Question: I am using Spring MVC,MYSQL, JdbcTemplate in my project.
When I am fetching data from db using drop down list box in JSP page
Instead of showing number upto 0-9. It is showing encrypted values.
The data type that I've passed here is int.
My Controller class:
'''
@RequestMapping(value="/index.htm", method = RequestMethod.GET)
public String executeSecurity(ModelMap model, Principal principal,@ModelAttribute SearchFiller searchFiller) {
List<SearchFiller> adultsList=searchFlightDao.adultsList();
model.addObject("adultsList", adultsList);
String name = principal.getName();
model.addAttribute("author", name);
return "welcome";
}
'''
My part of JSP page:
'''
<form:form action="index" method="get" modelAttribute="searchFiller">
'''
.
.
.
'''
<tr>
<td>Adults</td>
<td><form:select path="adults">
<form:option value="NONE" label="--- Select ---" />
<form:options items="${adultsList}" />
</form:select>
</td>
<td><form:errors path="adults" cssClass="error" /></td>
</tr>
'''
SearchFiller.java
'''
private int adults;
getters and setters
'''
Is this whether hashcode or encrypted form??
Right answer gets appreciated.

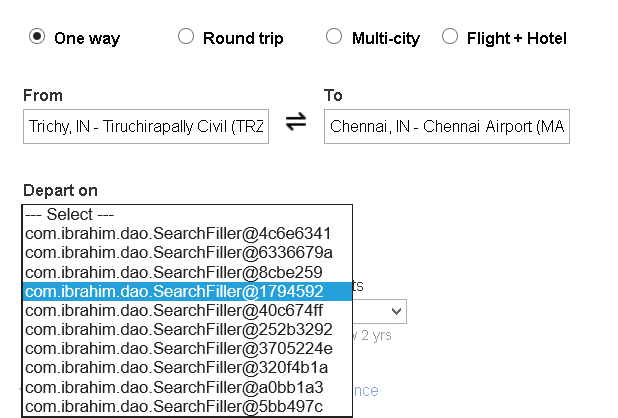
Answer: So here is the answer:
'''
<tr>
<td>Adults</td>
<td><form:select path="adults">
<form:option value="NONE" label="--- Select ---" />
<form:options items="${adultsList}" itemValue="<propertyName_of_SearchFiller_pojo_you_want_to_pass_set_as_value_of_option>" itemLabel="<propertyName_of_SearchFiller_pojo_you_want_to_show_as_option_on_browser>" />
</form:select>
</td>
<td><form:errors path="adults" cssClass="error" /></td>
</tr>
'''